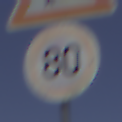
Verkehrszeichen: Geschwindigkeit80
Zusatzzeichen oben: KurveRechts
Umgebung: Outdoor, RoadRail
Tageszeit: Midday
Wetter: Clear
Licht: Natural
Jahreszeit: NotSpecified
Kontrast: HighContrast